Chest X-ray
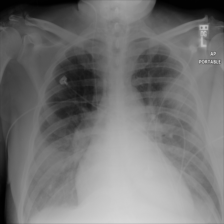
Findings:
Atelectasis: negative
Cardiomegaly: positive
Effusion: negative
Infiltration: positive
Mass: negative
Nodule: negative
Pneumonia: negative
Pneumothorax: negative
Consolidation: negative
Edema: negative
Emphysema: negative
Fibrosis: negative
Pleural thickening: negative
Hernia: negative